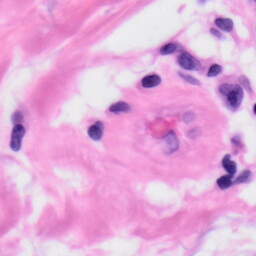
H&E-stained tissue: Skin